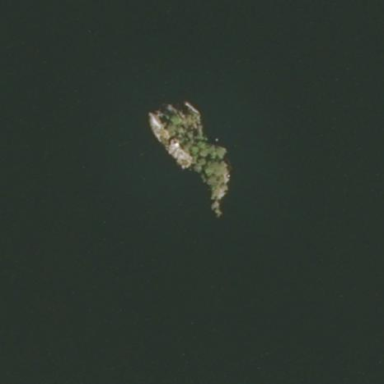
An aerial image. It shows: Island.